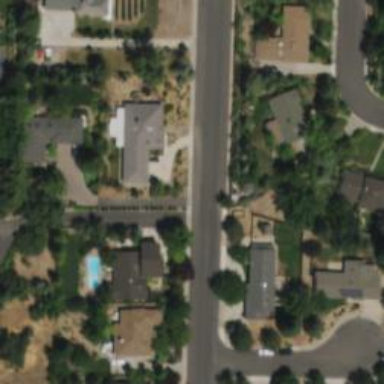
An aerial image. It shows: Residential road with asphalt surface and separate sidewalk.